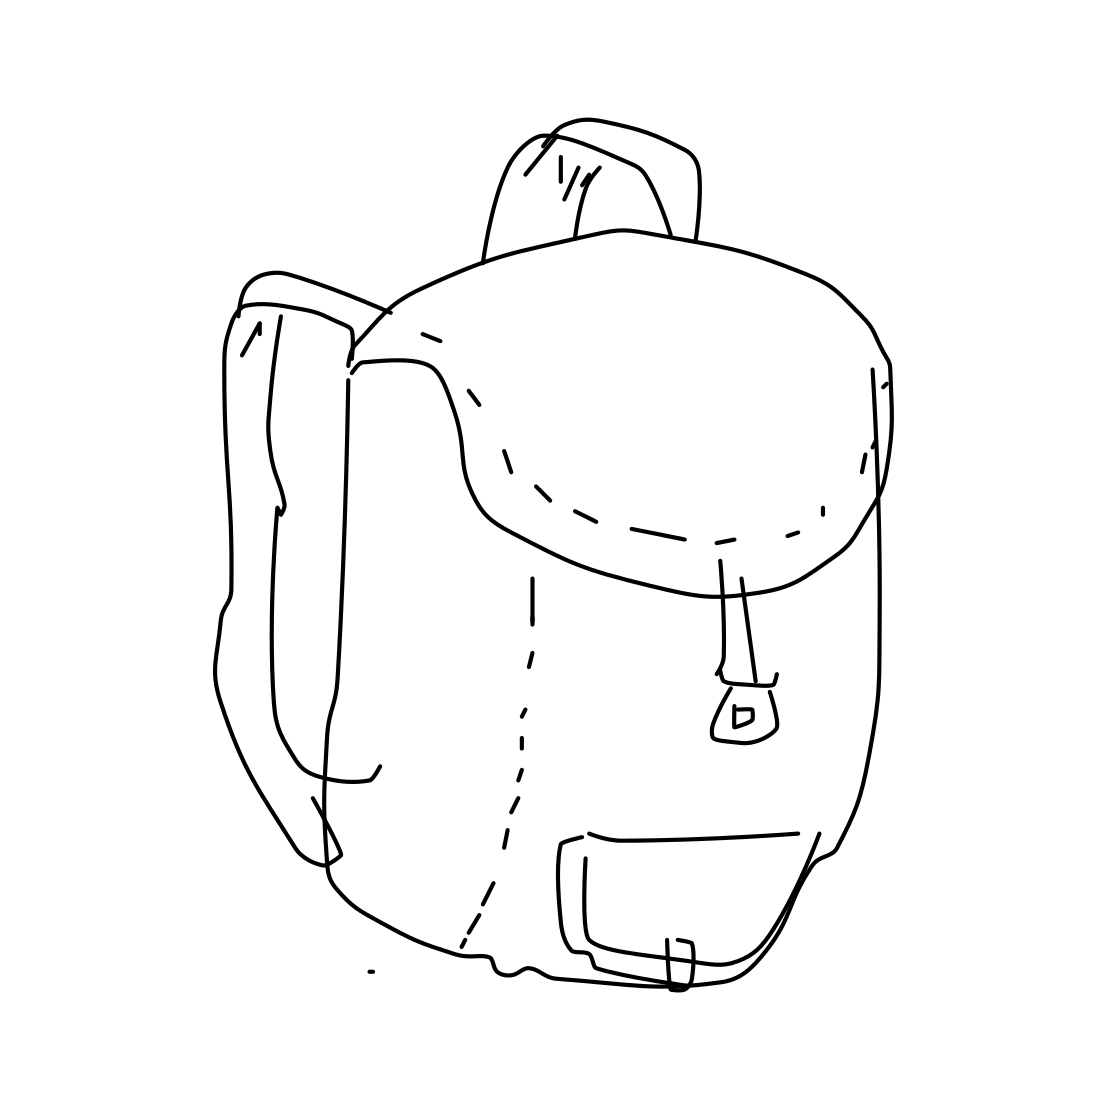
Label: backpack